Field crop: tomato
Growth stage: 1
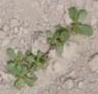
Species: portulaca